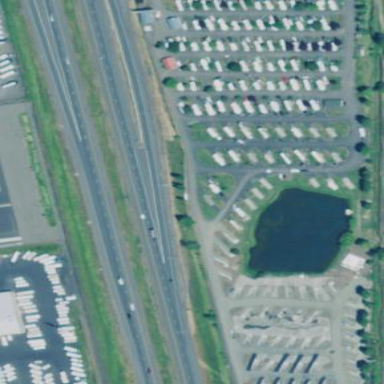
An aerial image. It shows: Caravan site for tourism.